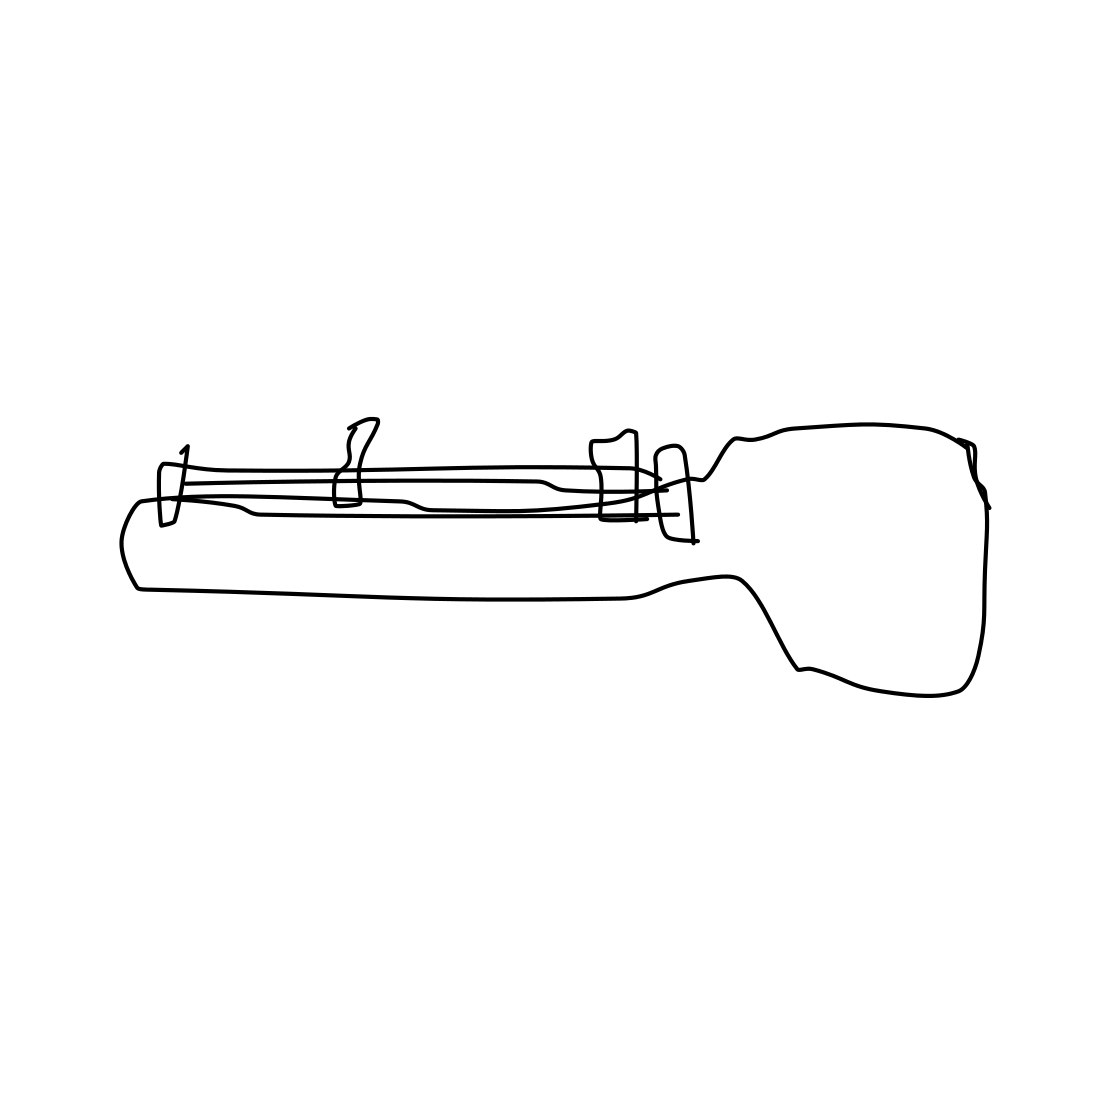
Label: guitar